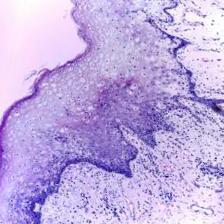
Diagnosis: Normal